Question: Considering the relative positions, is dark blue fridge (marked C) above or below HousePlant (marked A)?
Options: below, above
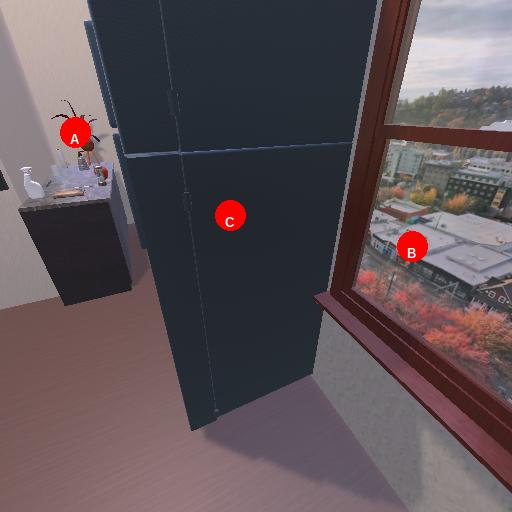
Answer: below